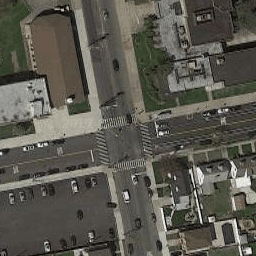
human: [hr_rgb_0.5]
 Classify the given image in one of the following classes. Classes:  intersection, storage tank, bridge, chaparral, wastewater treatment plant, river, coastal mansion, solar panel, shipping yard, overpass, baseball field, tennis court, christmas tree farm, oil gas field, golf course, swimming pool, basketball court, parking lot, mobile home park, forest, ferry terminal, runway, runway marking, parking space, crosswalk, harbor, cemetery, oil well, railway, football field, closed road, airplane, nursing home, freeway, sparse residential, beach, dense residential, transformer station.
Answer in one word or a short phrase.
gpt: intersection